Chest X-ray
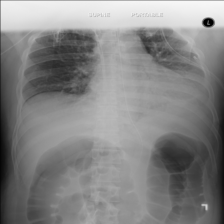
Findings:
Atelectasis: positive
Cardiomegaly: negative
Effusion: negative
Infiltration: negative
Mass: negative
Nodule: negative
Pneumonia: negative
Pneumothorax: negative
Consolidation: negative
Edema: negative
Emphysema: negative
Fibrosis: negative
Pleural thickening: negative
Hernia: negative